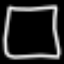
Label: square